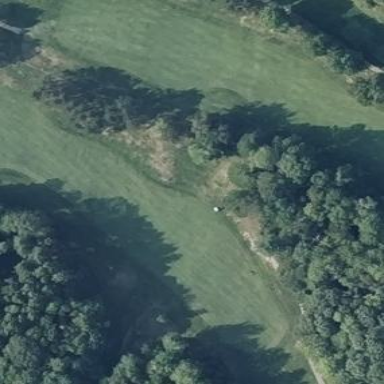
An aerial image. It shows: Meticulously mown fairway on golf course.